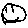
Label: smiley face